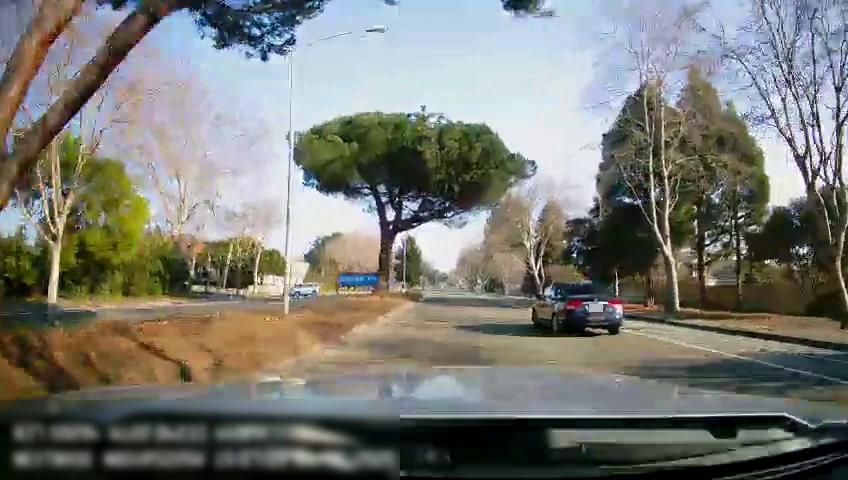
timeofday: Day
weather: Sunny
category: Drivable Space
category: Drivable Space
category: Vehicles | SUV
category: Vehicles | Car
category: Lanes | Current Lane
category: Lanes | Alternate Lane